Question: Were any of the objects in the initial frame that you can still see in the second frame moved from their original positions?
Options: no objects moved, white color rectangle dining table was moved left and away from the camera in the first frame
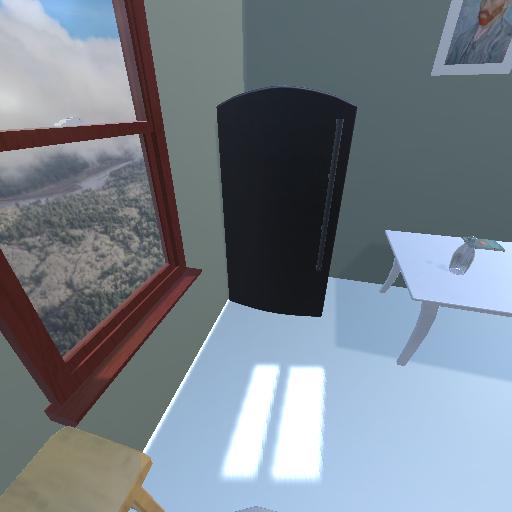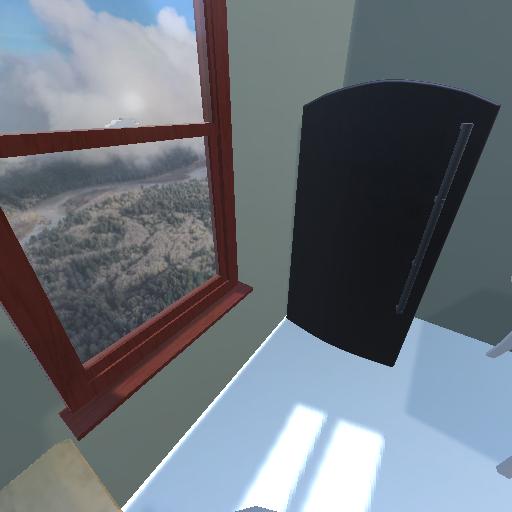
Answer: no objects moved